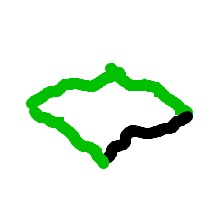
Shape: rhombus